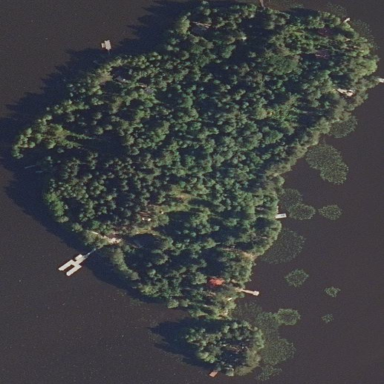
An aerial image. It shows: Islet surrounded by woodland.